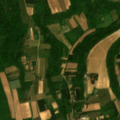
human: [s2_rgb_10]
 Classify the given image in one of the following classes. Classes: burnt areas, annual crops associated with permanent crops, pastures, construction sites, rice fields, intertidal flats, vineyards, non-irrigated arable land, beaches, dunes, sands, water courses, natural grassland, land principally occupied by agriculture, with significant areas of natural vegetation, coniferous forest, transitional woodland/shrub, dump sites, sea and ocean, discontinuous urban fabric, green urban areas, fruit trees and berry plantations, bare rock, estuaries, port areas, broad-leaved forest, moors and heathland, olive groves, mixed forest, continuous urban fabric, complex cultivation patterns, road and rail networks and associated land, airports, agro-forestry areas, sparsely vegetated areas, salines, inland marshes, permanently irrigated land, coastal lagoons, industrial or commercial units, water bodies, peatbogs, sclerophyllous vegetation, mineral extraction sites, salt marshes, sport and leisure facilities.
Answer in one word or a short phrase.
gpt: non-irrigated arable land, complex cultivation patterns, land principally occupied by agriculture, with significant areas of natural vegetation, broad-leaved forest